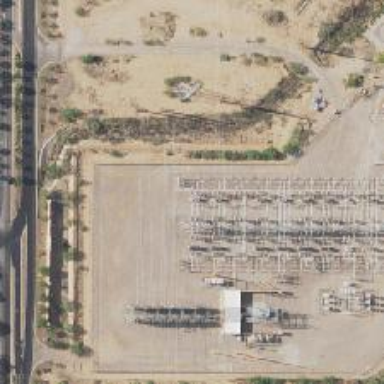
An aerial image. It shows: Switch used for power control.